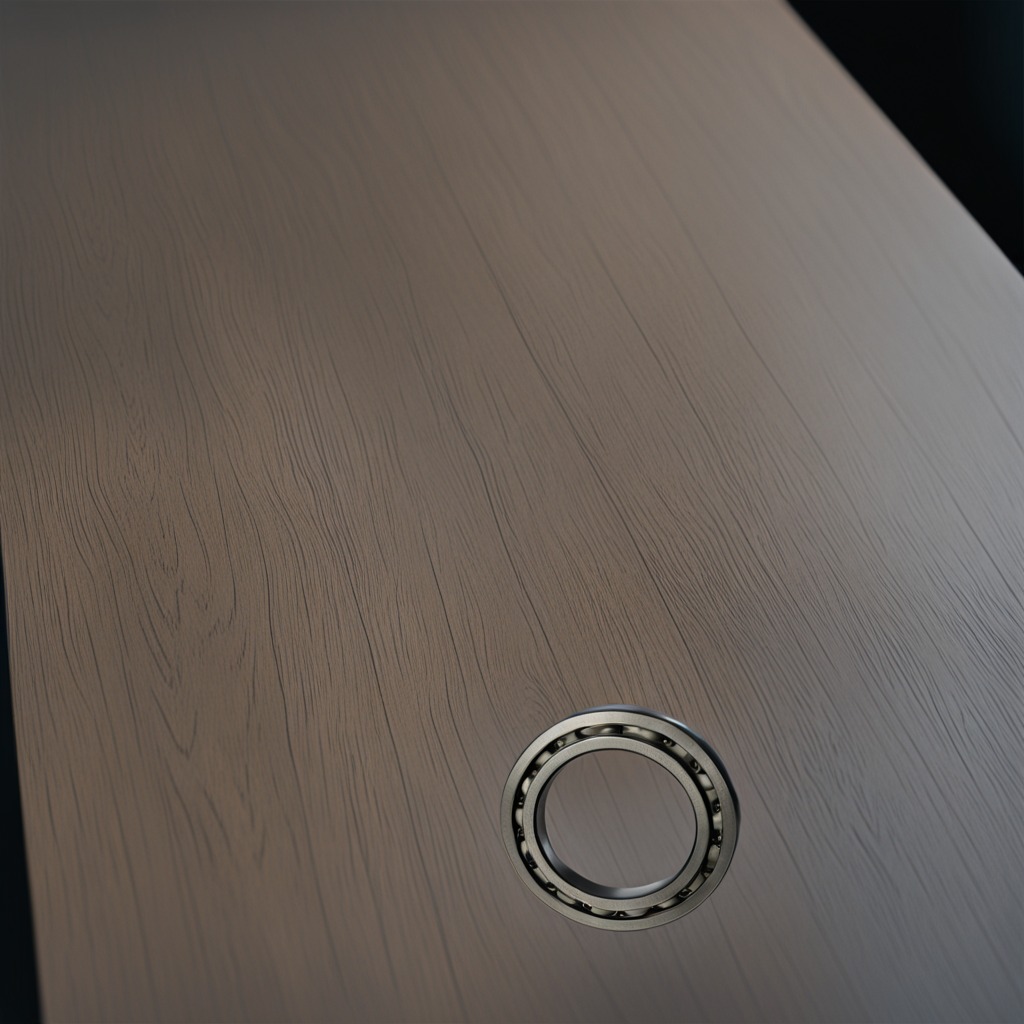
A metal ball bearing is lying on the table.